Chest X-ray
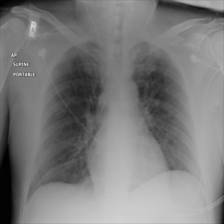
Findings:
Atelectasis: negative
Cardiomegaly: negative
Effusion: negative
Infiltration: negative
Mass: negative
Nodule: negative
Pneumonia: negative
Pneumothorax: negative
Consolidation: negative
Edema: negative
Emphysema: negative
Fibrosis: negative
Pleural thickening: negative
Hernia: negative